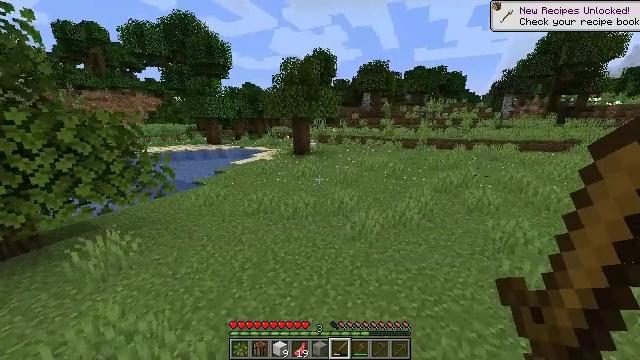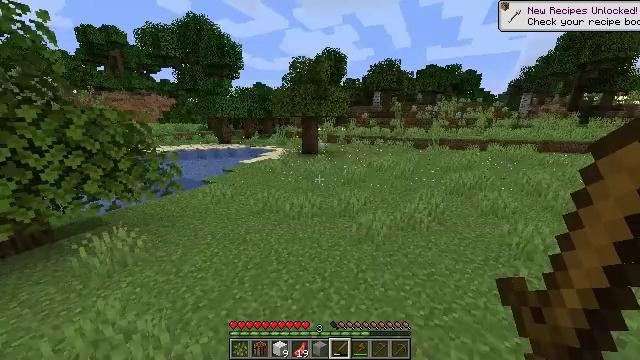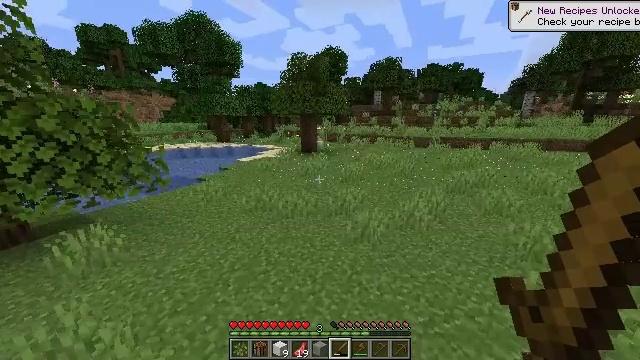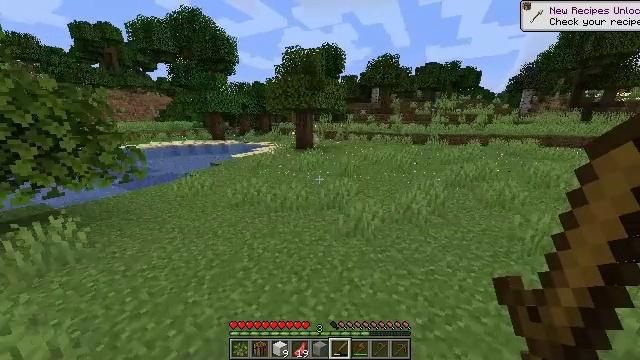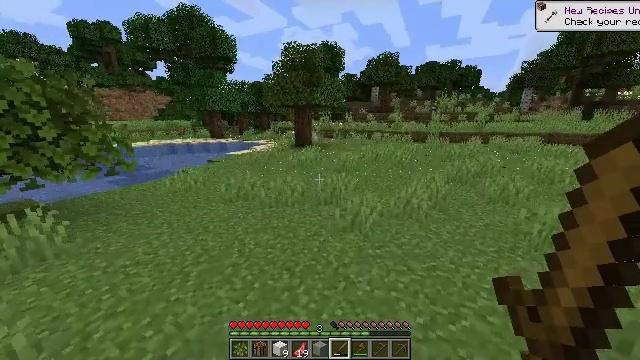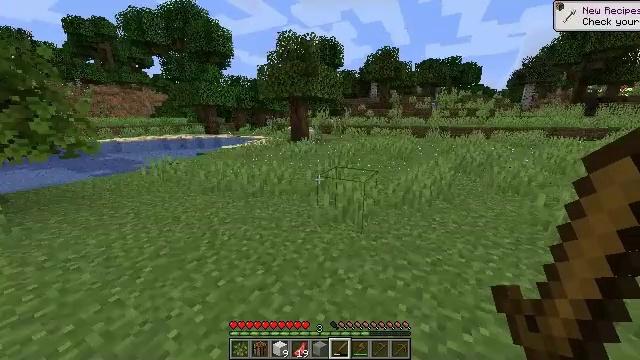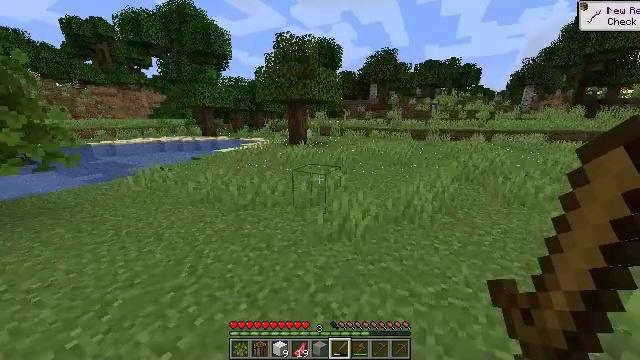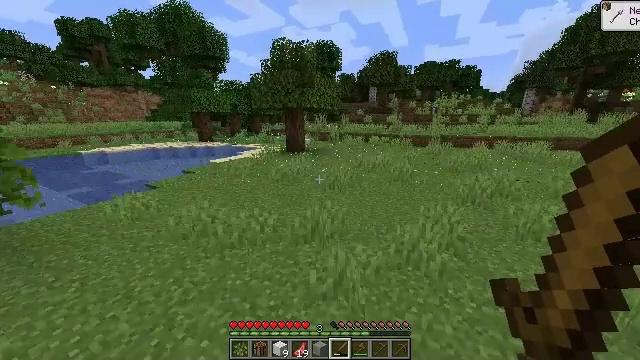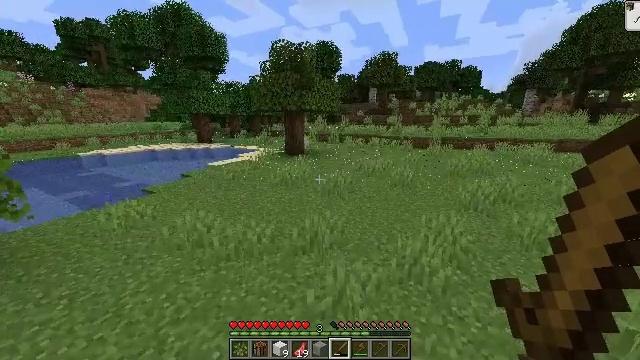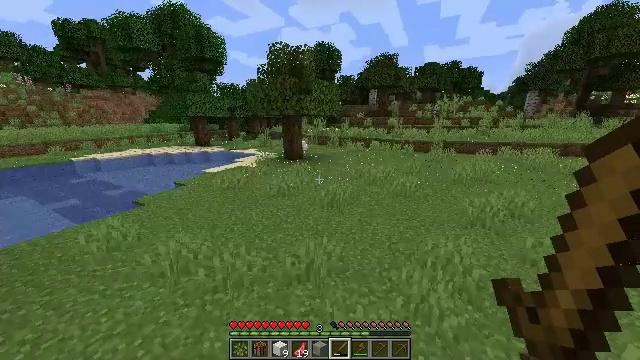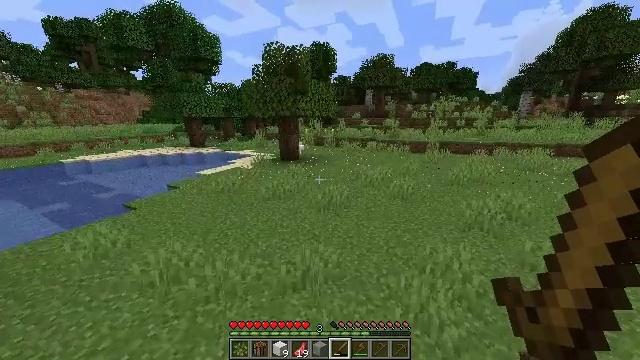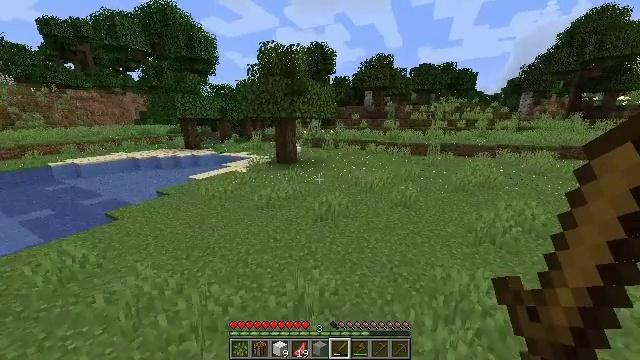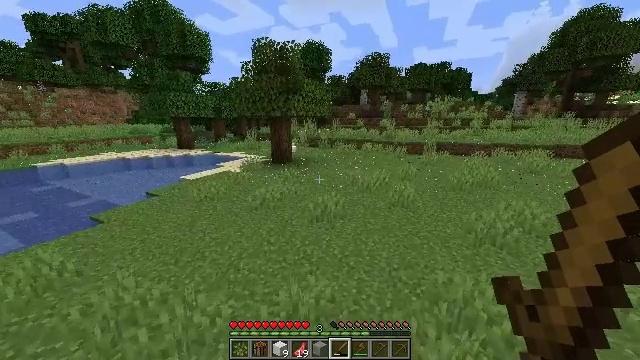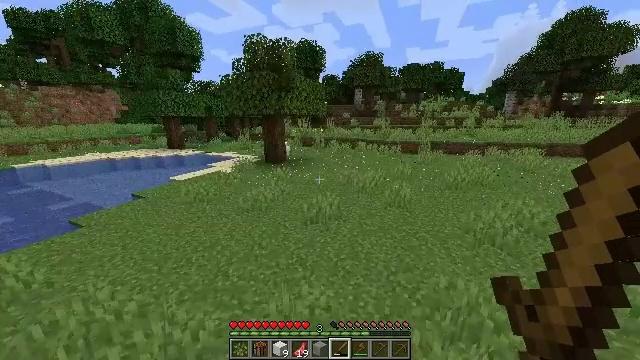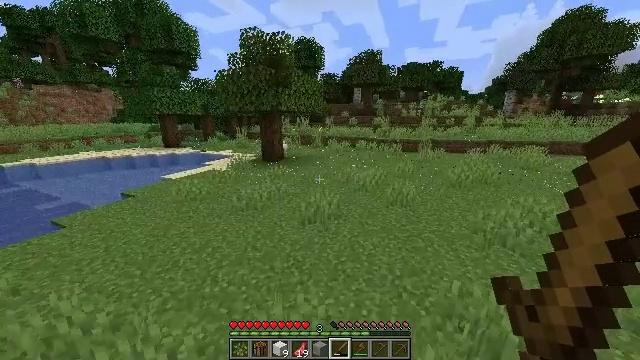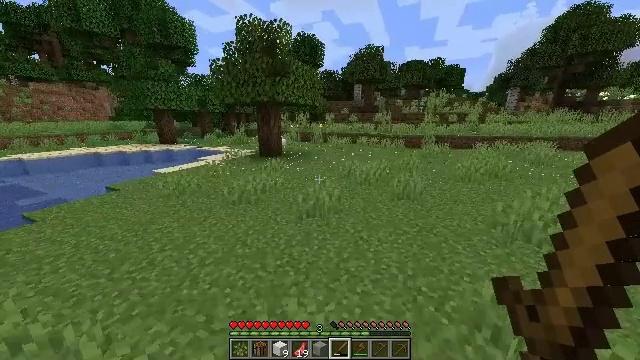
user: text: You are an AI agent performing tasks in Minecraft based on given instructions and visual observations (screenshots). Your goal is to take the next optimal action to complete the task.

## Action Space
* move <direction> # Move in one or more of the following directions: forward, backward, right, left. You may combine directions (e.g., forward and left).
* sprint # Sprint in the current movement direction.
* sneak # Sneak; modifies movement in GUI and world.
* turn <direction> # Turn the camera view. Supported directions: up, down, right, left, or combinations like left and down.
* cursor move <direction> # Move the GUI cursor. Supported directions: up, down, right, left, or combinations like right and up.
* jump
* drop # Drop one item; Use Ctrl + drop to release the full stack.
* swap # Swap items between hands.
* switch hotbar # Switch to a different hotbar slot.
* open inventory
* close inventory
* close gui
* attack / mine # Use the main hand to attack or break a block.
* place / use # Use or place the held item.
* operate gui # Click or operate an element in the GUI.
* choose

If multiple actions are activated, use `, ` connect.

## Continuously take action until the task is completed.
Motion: motion action
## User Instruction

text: Kill the chicken.
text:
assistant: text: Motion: move forward, turn left, jump
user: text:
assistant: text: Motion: move forward, jump
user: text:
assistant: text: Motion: move forward, jump
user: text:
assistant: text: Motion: move forward, sprint, jump
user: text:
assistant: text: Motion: move forward, sprint, jump
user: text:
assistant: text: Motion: move forward, sprint, jump
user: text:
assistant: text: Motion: move forward, sprint, jump
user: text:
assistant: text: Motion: move forward, jump
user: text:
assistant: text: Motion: move forward, jump
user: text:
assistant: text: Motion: move forward, jump
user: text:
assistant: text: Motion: move forward, jump
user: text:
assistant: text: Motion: move forward, turn right, jump
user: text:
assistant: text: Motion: move forward, turn right, jump
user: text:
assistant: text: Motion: move forward, jump
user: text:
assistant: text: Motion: move forward, jump
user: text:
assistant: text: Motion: move forward, sprint, jump
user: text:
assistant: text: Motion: move forward, sprint, jump
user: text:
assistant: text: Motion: move forward, sprint, jump
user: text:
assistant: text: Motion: move forward, sprint, jump
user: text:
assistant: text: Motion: move forward, sprint, jump
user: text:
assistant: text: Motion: move forward, jump
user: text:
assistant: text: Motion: move forward, jump
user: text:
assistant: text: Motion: move forward, jump
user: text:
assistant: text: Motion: move forward, jump
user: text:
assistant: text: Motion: move forward, jump
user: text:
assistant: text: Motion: move forward, jump
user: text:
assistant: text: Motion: move forward, sprint, jump
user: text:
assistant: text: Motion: move forward, sprint, jump
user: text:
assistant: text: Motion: move forward, sprint, jump
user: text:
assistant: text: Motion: move forward, sprint, jump